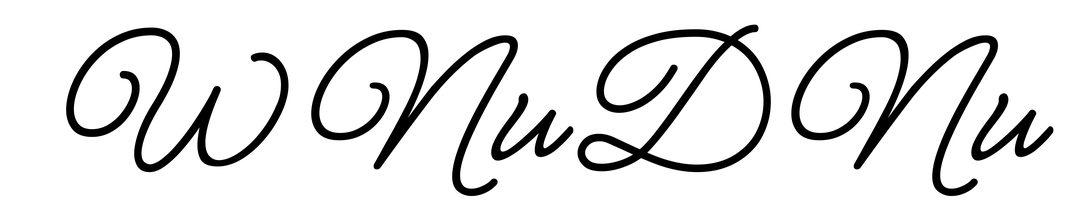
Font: MeowScript-Regular